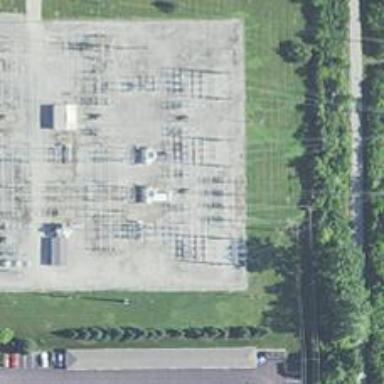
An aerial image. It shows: Switch for power supply.